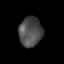
Tissue: skin
Cell type: Epithelial cells
Senescence score: 0.2249
Nuclear area (px): 677
Mean DAPI intensity: 76.456